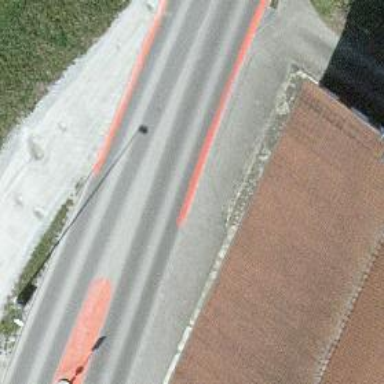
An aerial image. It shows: Secondary road.